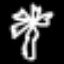
Label: palm tree